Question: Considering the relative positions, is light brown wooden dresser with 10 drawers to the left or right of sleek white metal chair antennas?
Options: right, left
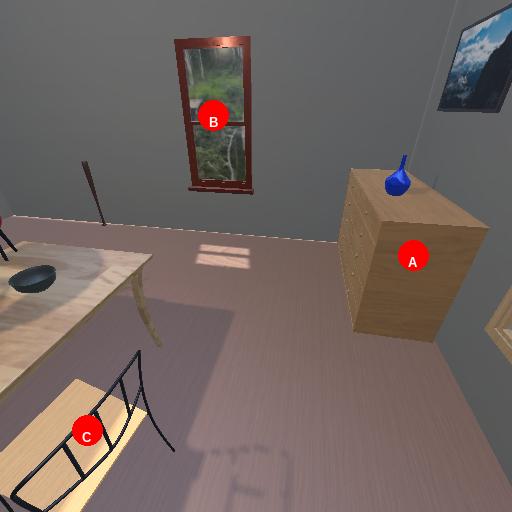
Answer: right